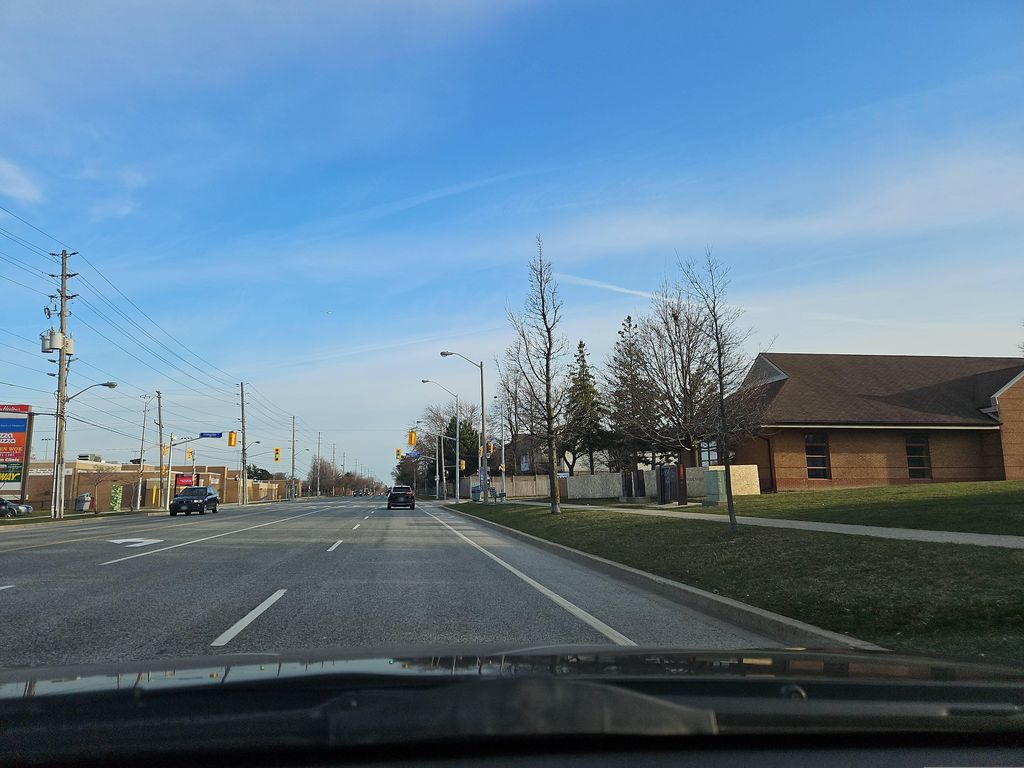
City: toronto